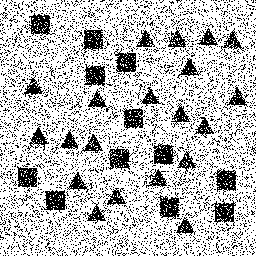
Squares: 12
Triangles: 20
Stars: 0
Total shapes: 32